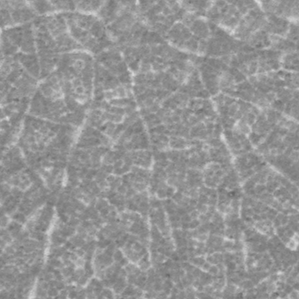
Label: frost